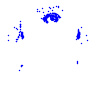
Particle: kaon